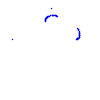
Particle: proton